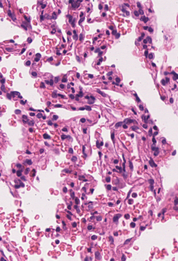
Tumor epithelial tissue: no
Tumor-associated stroma tissue: no
Normal tissue: yes